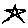
Label: star